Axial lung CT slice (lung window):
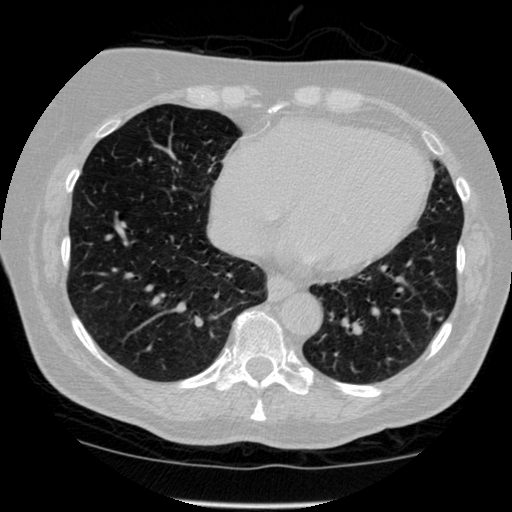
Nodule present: no